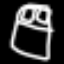
Label: bed